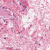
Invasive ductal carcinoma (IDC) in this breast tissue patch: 0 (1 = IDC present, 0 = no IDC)